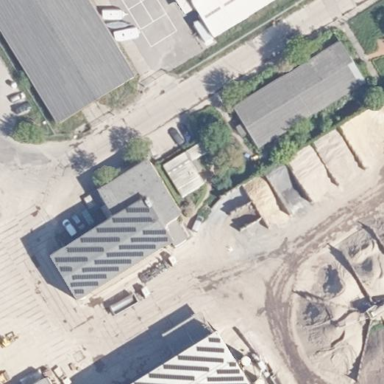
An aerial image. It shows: Commercial building.